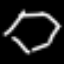
Label: octagon